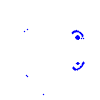
Particle: pion